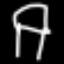
Label: chair